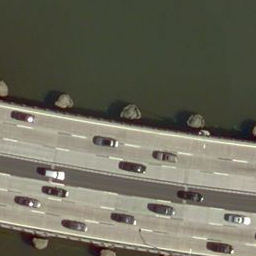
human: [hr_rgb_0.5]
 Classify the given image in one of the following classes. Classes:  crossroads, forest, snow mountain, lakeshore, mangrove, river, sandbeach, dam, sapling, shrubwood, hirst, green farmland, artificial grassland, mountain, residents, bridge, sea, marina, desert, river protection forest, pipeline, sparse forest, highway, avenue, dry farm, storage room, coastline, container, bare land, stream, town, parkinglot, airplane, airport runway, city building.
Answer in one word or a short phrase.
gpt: bridge